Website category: sports
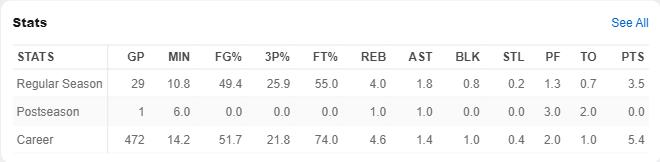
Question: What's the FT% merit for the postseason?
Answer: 0.0

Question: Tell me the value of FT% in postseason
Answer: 0.0

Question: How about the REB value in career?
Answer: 4.6

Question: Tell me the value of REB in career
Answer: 4.6

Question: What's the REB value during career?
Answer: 4.6

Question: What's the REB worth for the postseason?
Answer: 1.0

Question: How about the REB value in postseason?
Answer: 1.0

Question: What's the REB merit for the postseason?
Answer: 1.0

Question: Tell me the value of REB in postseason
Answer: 1.0

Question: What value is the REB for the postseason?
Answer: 1.0

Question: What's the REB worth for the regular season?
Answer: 4.0

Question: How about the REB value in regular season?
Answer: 4.0

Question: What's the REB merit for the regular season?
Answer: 4.0

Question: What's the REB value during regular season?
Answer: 4.0

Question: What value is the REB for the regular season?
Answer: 4.0

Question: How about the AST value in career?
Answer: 1.4

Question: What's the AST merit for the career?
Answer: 1.4

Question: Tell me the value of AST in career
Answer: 1.4

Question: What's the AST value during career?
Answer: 1.4

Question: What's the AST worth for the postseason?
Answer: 1.0

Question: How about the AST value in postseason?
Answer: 1.0

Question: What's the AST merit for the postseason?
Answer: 1.0

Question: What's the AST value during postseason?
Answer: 1.0

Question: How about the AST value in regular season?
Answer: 1.8

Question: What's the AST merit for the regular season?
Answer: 1.8

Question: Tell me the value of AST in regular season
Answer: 1.8

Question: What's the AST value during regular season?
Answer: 1.8

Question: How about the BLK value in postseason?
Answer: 0.0

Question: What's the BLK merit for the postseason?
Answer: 0.0

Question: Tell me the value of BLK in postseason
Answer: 0.0

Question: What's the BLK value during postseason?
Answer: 0.0

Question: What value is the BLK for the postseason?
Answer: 0.0

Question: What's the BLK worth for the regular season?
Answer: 0.8

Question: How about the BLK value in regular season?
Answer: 0.8

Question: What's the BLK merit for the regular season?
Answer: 0.8

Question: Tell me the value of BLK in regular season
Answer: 0.8

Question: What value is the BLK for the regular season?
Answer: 0.8

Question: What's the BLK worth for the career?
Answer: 1.0

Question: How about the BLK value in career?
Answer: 1.0

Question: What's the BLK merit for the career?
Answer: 1.0

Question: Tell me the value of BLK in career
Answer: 1.0

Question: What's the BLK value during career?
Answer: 1.0

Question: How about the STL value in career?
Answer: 0.4

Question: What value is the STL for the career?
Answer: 0.4

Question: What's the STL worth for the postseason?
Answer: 0.0

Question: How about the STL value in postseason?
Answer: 0.0

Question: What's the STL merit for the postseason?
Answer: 0.0

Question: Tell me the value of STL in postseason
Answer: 0.0

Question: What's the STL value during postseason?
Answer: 0.0

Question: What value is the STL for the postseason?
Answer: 0.0

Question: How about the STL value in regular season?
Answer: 0.2

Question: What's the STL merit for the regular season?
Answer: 0.2

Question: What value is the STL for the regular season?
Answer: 0.2

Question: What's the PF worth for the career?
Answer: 2.0

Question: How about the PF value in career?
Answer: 2.0

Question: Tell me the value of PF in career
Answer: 2.0

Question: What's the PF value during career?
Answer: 2.0

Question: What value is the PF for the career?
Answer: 2.0

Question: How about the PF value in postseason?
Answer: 3.0

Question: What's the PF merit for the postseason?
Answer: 3.0

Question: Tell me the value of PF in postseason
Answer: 3.0

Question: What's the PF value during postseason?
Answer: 3.0

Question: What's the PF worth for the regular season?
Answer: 1.3

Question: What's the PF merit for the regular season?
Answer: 1.3